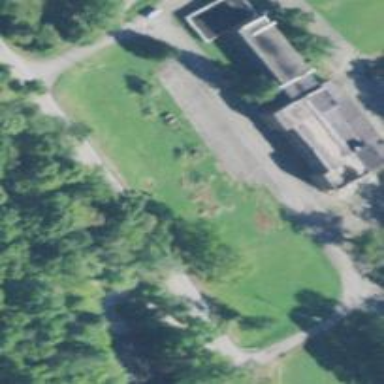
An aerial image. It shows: School building.